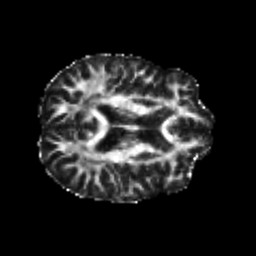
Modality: FA
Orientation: axial
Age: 22
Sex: male
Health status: healthy
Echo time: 0.074 s